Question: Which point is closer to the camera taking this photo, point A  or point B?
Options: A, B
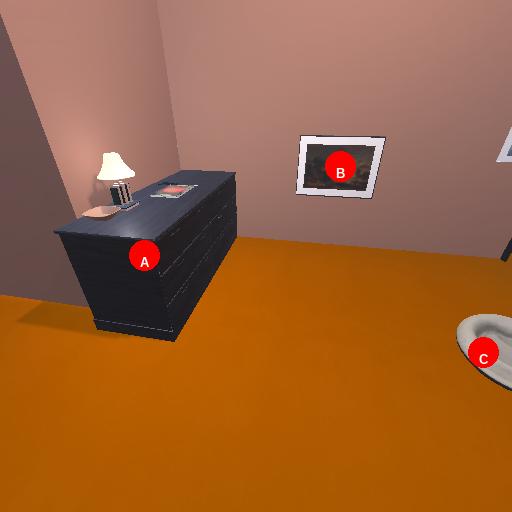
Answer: A